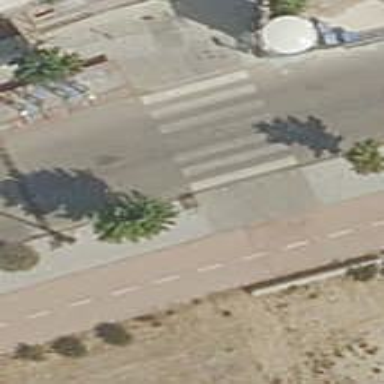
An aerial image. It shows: Uncontrolled crossing on the road.